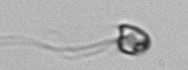
Label: flagellate_morphotype1